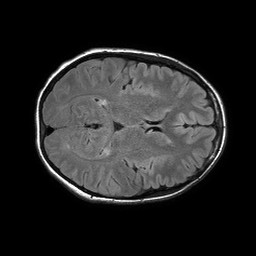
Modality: FLAIR
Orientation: axial
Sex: female
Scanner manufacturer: philips
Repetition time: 11 s
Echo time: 0.125 s